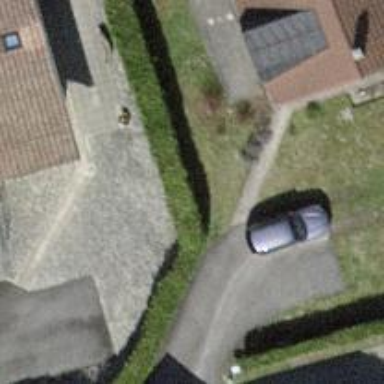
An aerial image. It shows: Hedge barrier.